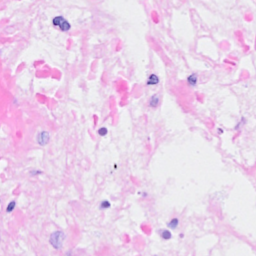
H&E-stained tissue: Breast